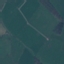
Label: Pasture